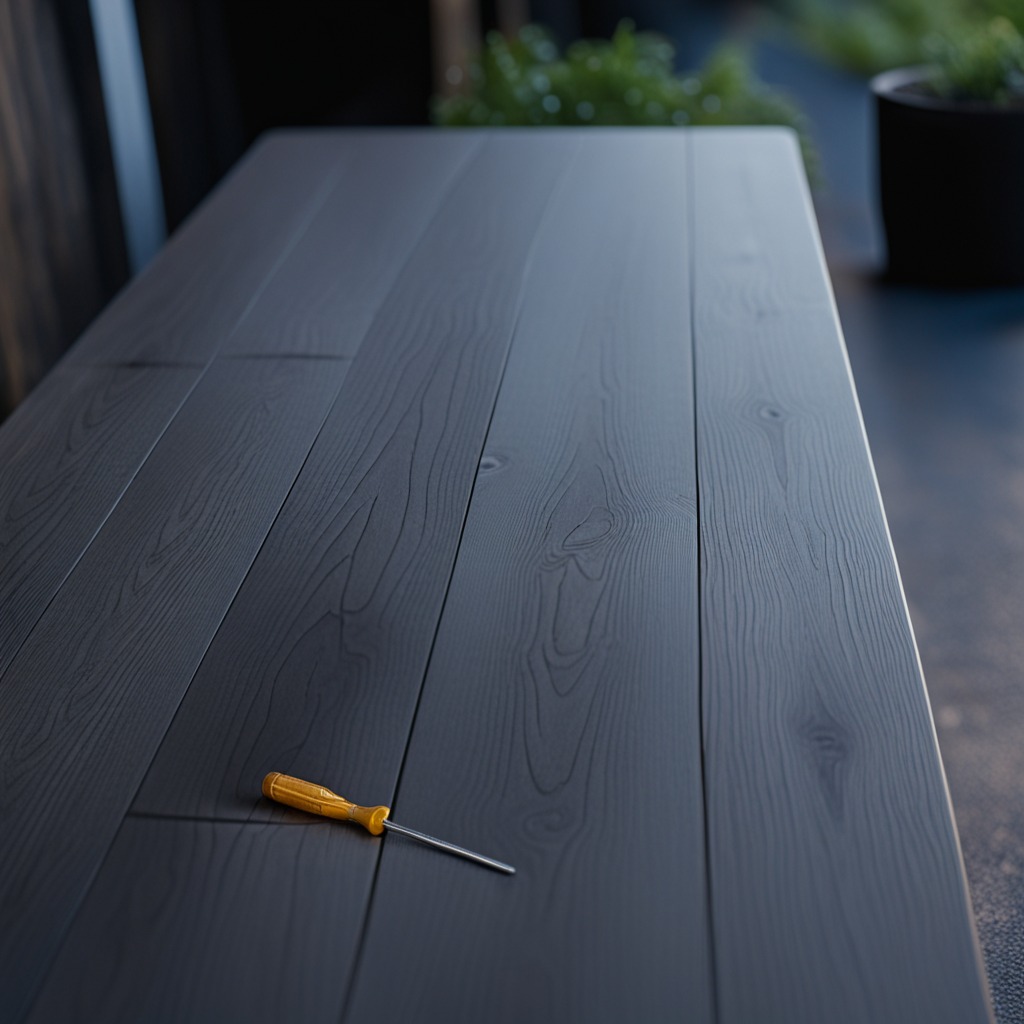
A screwdriver is lying on the table.